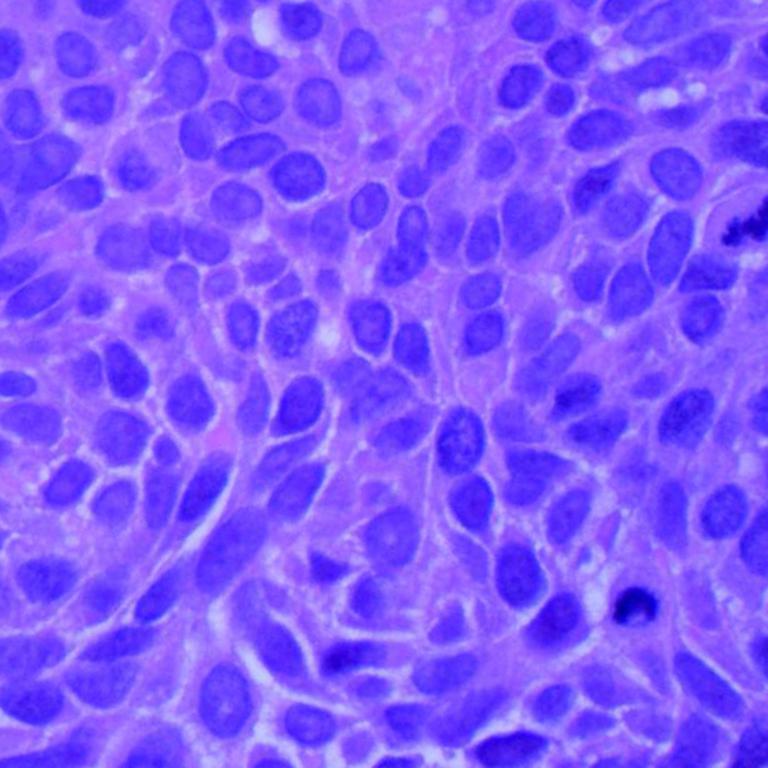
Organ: lung
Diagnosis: squamous carcinomas